Question: I am trying to click on a 2FA 'Send me a push' button, however none of my previous attempts have succeeded
'''
def launch_login():
#open login web page
chrome_options = Options()
chrome_options.add_experimental_option("detach", True)
driver = webdriver.Chrome(service=Service(ChromeDriverManager().install()))
driver.get("http://my.csus.edu")
#enter login
driver.find_element(By.XPATH, "//input[@id='username']").send_keys("xxxxxxxx")
driver.find_element(By.XPATH, "//input[@id='password']").send_keys("xxxxxxxx")
login = driver.find_element(By.XPATH, "//button[contains(text(),'Login')]")
login.click()
#click duo push button
driver.find_element(By.XPATH, "//button[starts-with(@class, 'positive auth-button') and contains(., 'Send Me a Push')]").click()
return driver
driver = launch_csus()
'''
This is error I am receiving
'''
selenium.common.exceptions.NoSuchElementException: Message: no such element: Unable to locate element: {"method":"xpath","selector":"//button[starts-with(@class, 'positive auth-button') and contains(., 'Send Me a Push')]"}
(Session info: chrome=101.0.4951.41)
'''
I am still pretty new to selenium and am learning as I go. Is the button a special type of button that behaves in a certain way? Is there a specific way to access the button?
Send me a push inspect:

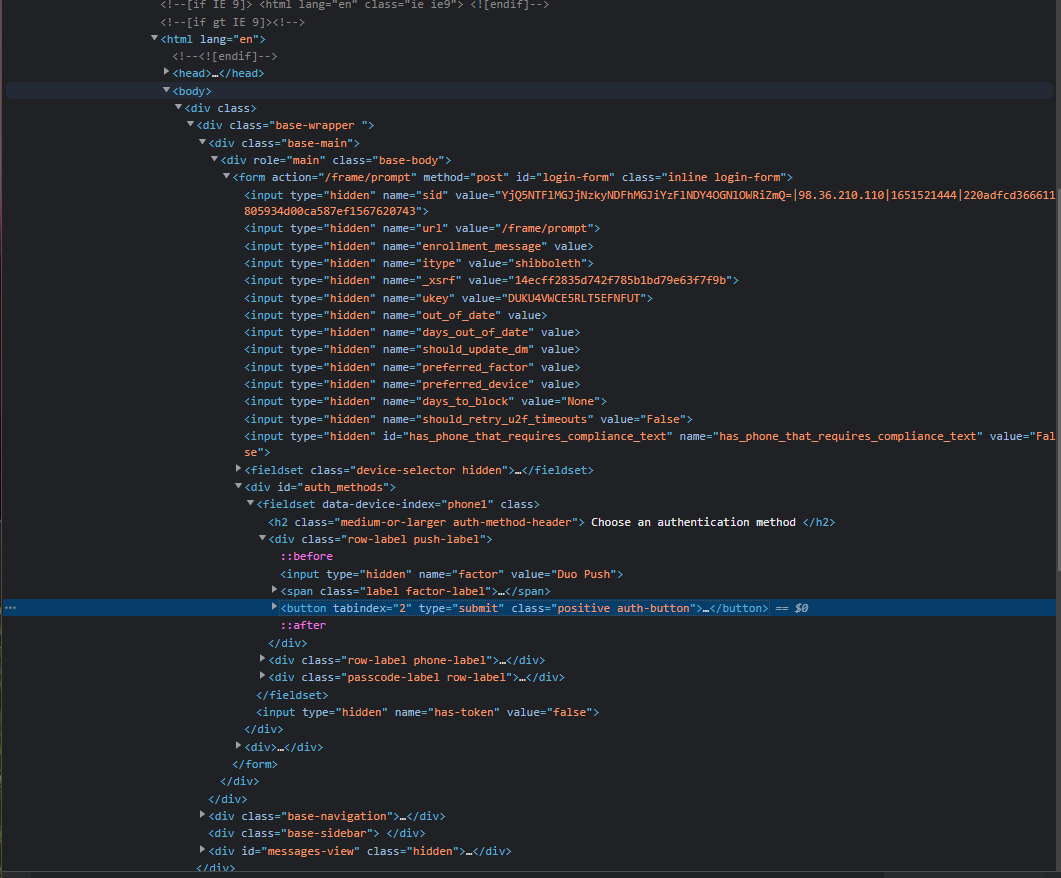
Answer: The button with the text as is within an <URL>

---
## Solution
So to click on you have to:
- Induce <URL>:'''
driver.get("http://my.csus.edu")
WebDriverWait(driver, 20).until(EC.element_to_be_clickable((By.XPATH, "//input[@id='username']"))).send_keys("xxxxxxx")
driver.find_element(By.XPATH, "//input[@id='password']").send_keys("xxxxxxxx")
driver.find_element(By.XPATH, "//button[contains(text(),'Login')]").click()
WebDriverWait(driver, 20).until(EC.frame_to_be_available_and_switch_to_it((By.XPATH,"//iframe[@id='duo_iframe']")))
WebDriverWait(driver, 20).until(EC.element_to_be_clickable((By.XPATH, "//button[normalize-space()='Send Me a Push']"))).click()
'''
- : You have to add the following imports:'''
from selenium.webdriver.support.ui import WebDriverWait
from selenium.webdriver.common.by import By
from selenium.webdriver.support import expected_conditions as EC
'''
- Browser Snapshot: